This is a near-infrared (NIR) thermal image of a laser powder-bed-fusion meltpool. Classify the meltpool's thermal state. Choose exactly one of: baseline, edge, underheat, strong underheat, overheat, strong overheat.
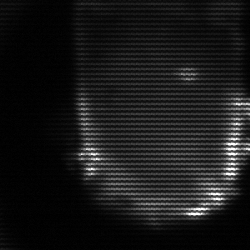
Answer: baseline